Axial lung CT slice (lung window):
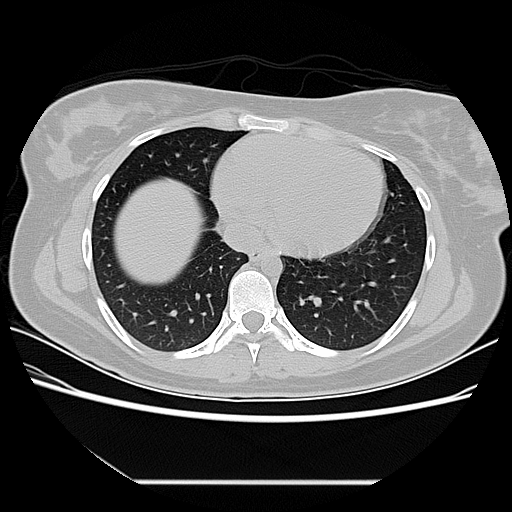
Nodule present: no